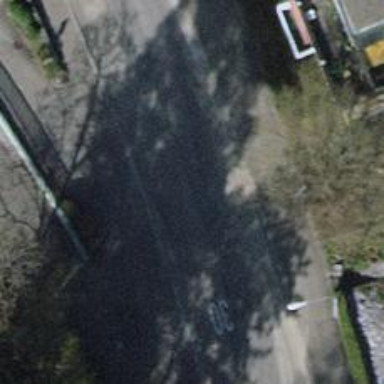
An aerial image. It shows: Residential road with asphalt surface. There are sidewalks on both sides of the road.